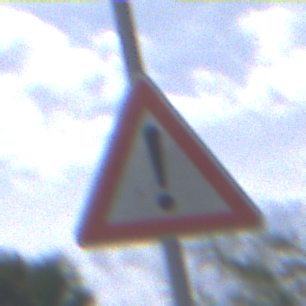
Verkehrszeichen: Gefahrenstelle
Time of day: Midday
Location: Outdoor (Nature)
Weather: PartlyCloudy
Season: NotSpecified
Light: Natural